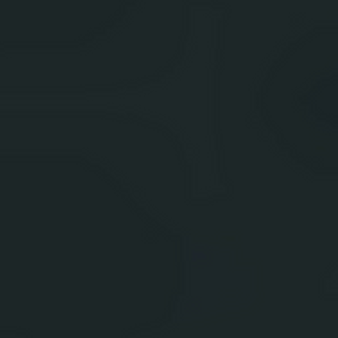
Label: other